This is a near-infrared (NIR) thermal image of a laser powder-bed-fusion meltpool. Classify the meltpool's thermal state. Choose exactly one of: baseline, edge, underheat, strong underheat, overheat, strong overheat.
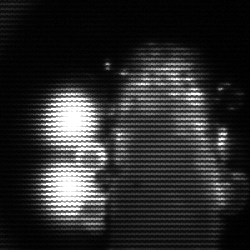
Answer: strong underheat